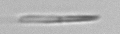
Label: fiber